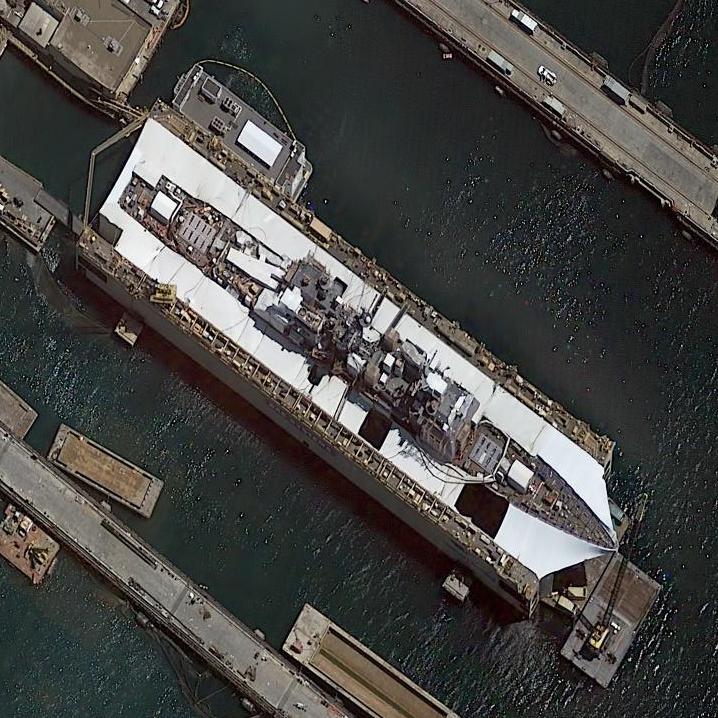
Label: cruiser